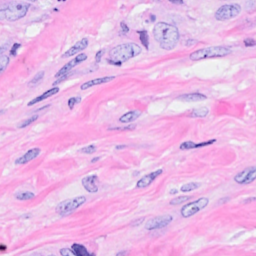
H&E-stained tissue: Breast